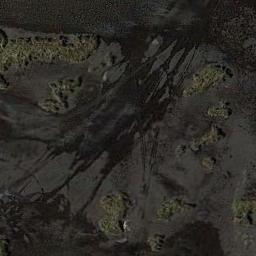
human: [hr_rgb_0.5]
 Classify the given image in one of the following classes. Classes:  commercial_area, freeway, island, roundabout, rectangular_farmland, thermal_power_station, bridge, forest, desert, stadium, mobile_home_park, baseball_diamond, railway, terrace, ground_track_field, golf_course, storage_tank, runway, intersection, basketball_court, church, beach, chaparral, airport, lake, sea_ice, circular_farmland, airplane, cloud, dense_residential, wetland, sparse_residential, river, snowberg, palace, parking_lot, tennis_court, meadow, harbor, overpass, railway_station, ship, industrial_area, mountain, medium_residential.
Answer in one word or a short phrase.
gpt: wetland